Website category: university
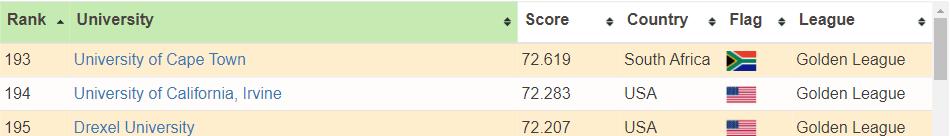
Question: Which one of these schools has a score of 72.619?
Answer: University of Cape Town

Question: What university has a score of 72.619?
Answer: University of Cape Town

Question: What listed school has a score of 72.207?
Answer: Drexel University

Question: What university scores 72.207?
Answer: Drexel University

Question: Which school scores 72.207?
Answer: Drexel University

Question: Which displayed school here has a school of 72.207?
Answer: Drexel University

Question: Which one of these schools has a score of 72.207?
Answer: Drexel University

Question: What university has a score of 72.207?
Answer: Drexel University

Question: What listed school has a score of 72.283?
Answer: University of California, Irvine

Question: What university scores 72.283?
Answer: University of California, Irvine

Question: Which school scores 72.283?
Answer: University of California, Irvine

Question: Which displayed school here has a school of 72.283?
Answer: University of California, Irvine

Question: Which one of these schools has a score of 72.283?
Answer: University of California, Irvine

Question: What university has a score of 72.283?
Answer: University of California, Irvine

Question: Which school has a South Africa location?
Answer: University of Cape Town

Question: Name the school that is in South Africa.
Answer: University of Cape Town

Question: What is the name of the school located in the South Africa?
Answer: University of Cape Town

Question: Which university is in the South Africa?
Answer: University of Cape Town

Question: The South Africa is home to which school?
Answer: University of Cape Town

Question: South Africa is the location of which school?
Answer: University of Cape Town